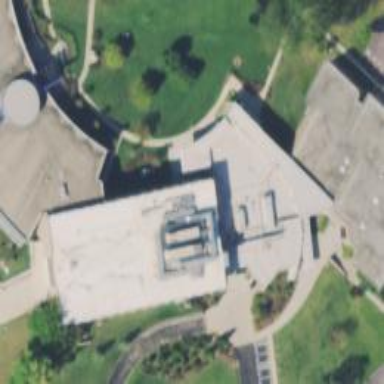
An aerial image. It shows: College building.